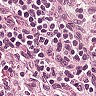
Metastatic tissue present: no